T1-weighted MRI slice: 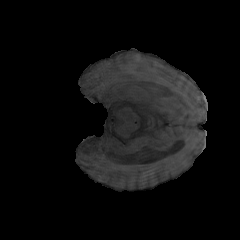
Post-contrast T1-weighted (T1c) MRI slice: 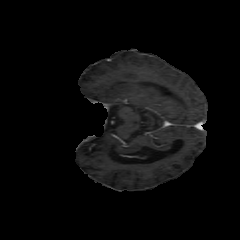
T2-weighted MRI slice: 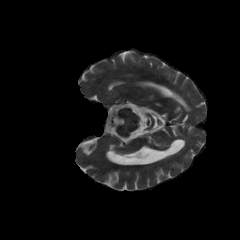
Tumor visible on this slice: no